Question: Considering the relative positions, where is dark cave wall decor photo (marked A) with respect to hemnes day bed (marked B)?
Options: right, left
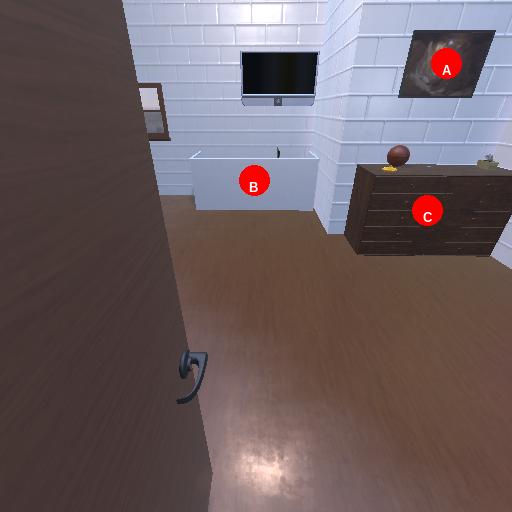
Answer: right